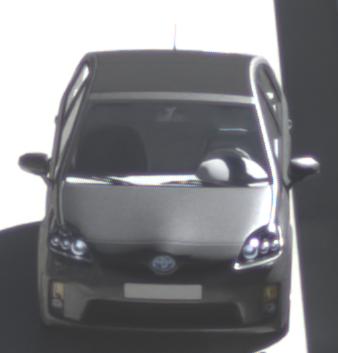
Make: Toyota
Model: Prius 1.5 Hybrid
Detailed model: Prius (HW2)
Model produced from: 2006/03
Model produced until: 2009/06
Doors: 5
Color: gray
Road condition: dry road
Daytime: morning or afternoon
Contrast: high contrast